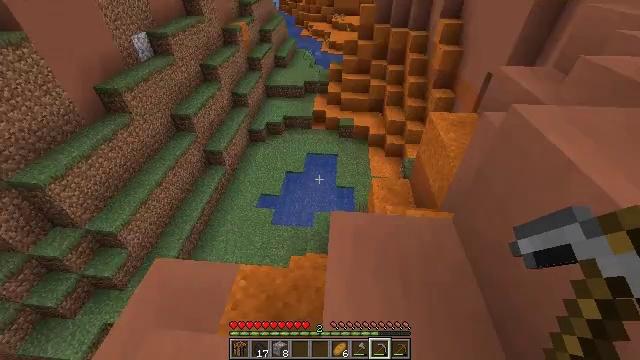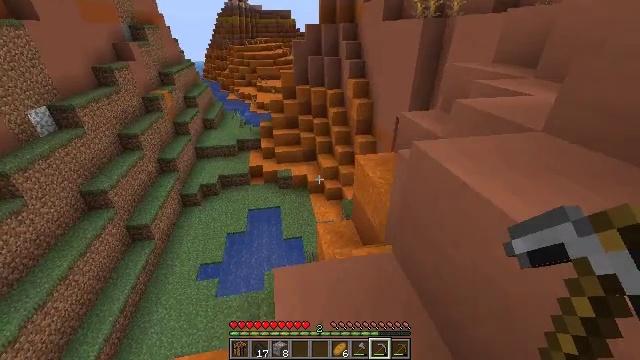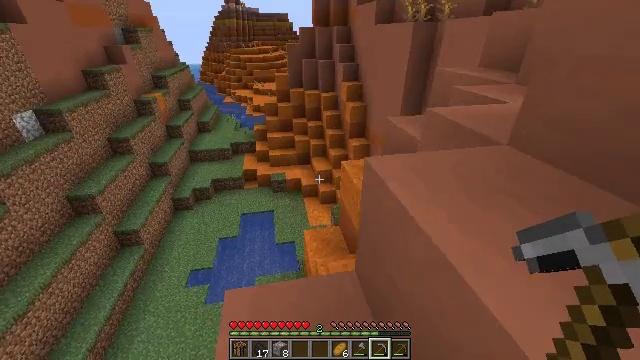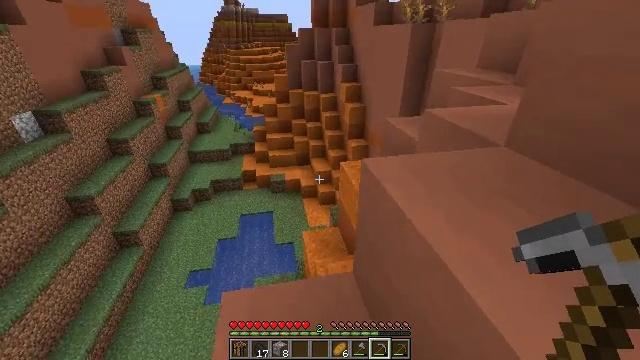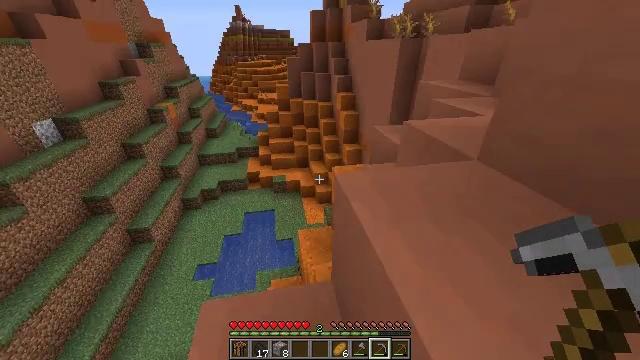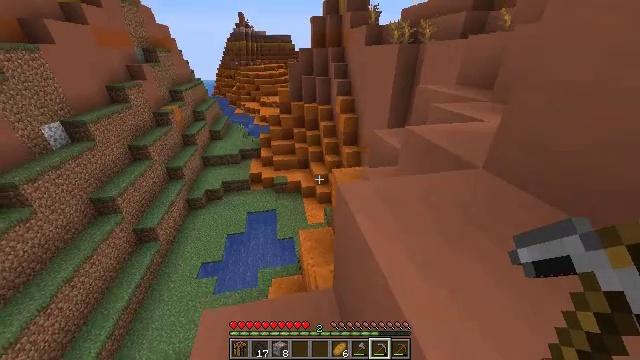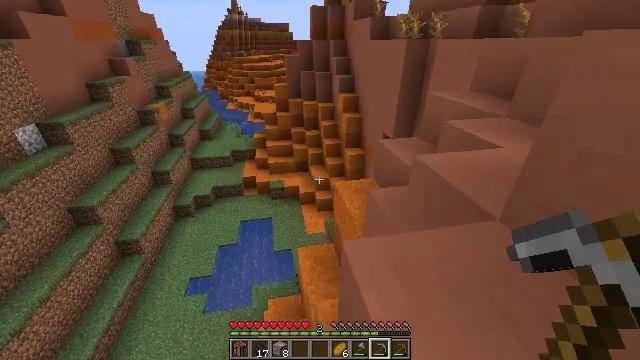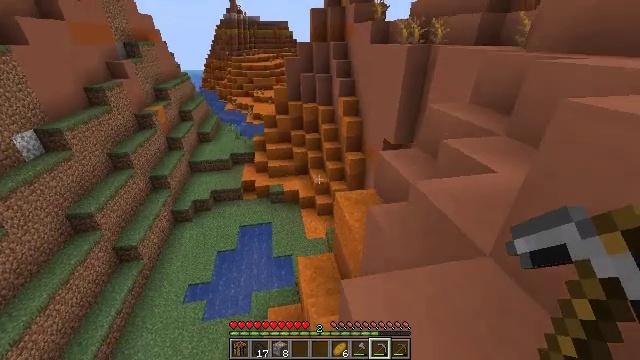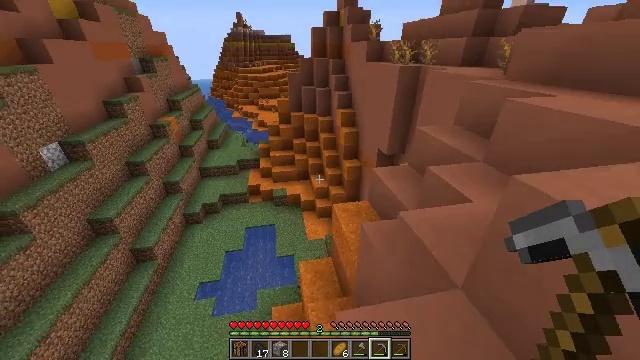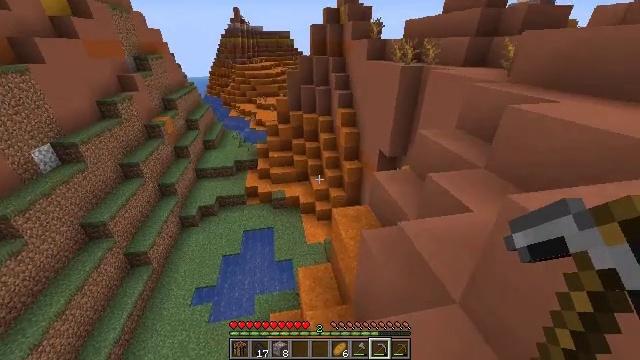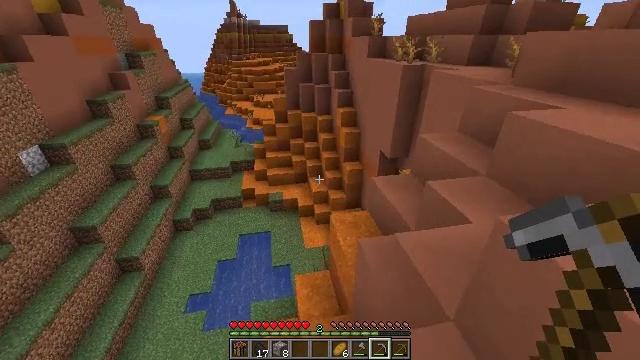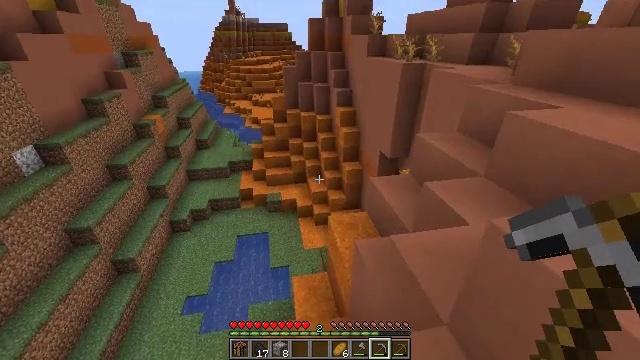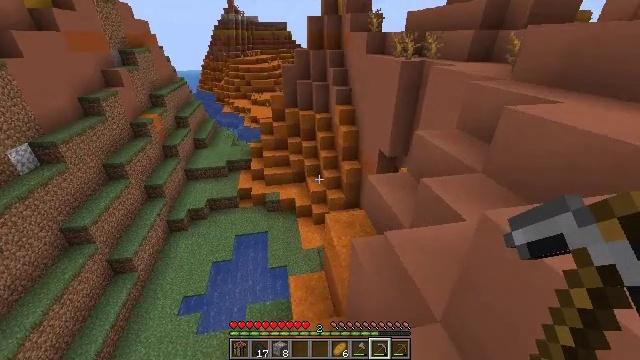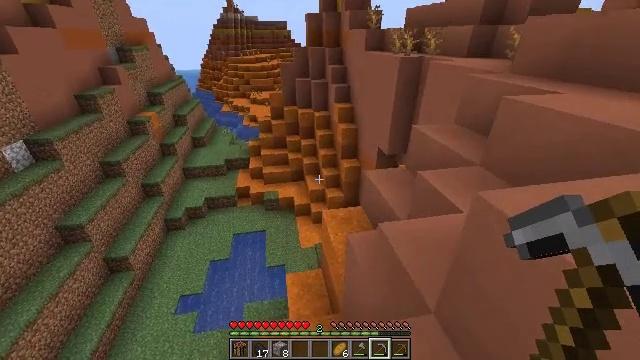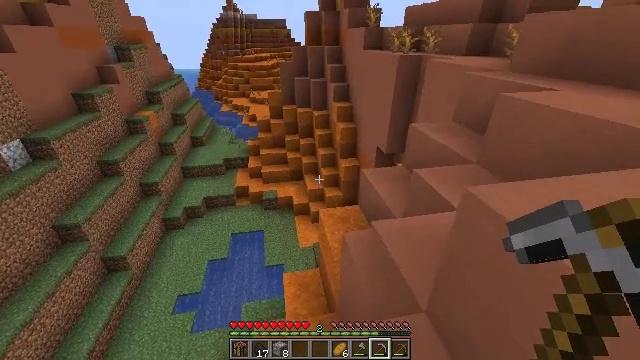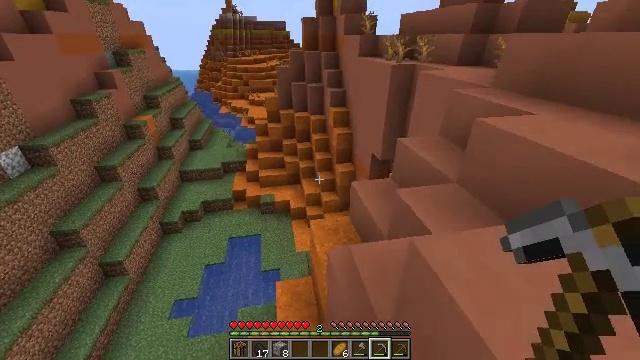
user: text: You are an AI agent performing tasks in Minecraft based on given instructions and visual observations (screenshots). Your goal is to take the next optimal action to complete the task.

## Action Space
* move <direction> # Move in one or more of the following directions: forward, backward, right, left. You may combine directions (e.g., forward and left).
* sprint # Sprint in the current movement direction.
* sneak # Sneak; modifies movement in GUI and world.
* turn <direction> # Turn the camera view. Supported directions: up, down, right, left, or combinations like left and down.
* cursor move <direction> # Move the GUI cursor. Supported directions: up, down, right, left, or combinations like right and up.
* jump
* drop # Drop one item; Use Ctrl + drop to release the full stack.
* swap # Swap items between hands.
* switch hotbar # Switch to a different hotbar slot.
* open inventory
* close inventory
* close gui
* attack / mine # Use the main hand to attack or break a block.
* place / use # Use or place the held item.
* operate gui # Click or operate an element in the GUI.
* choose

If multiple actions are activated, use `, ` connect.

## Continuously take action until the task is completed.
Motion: motion action
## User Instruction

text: Dig up yellow terracotta from the ground.
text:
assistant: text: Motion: move right, sprint, turn right and up
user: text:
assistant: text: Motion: move forward and move right, sprint
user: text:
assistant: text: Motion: move forward and move right, sprint
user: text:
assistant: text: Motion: move forward and move right, sprint
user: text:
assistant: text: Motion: move forward and move right, sprint
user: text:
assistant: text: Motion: move right, sprint, jump
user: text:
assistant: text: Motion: move right, sprint, jump
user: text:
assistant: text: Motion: move right, sprint, jump
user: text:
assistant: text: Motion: move right, sprint, jump
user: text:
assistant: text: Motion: move right, sprint
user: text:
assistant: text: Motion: move right, sprint
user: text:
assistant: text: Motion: move right, sprint
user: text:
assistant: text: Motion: move right, sprint
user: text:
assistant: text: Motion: move right, sprint, jump
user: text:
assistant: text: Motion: move right, sprint, jump
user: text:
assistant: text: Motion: move right, sprint, jump
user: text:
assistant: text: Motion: move right, sprint, jump
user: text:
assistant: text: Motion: move right, sprint, jump
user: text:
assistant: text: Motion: move right, sprint, jump
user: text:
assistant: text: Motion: move right, sprint
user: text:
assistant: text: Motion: move right, sprint
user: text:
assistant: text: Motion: move right, sprint
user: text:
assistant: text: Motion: move right, sprint
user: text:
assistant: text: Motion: move forward and move right, sprint
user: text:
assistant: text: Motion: move forward and move right, sprint
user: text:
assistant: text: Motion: move forward and move right, sprint
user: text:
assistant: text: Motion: move forward and move right, sprint
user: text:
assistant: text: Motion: move forward and move right, sprint, turn up
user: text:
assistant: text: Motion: move forward and move right, sprint, turn up
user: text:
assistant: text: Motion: move forward and move right, sprint, turn up